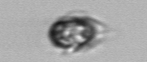
Label: Mesodinium